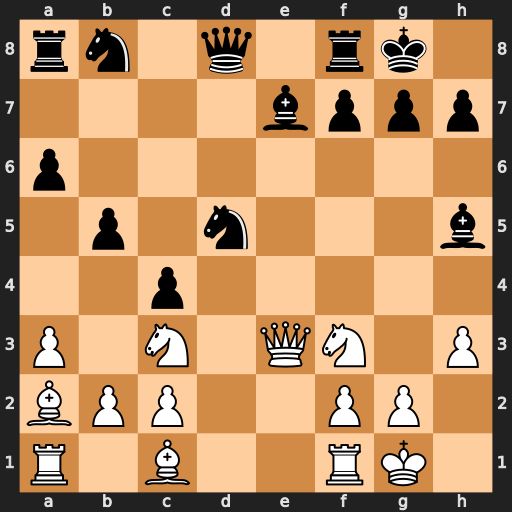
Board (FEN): rn1q1rk1/4bppp/p7/1p1n3b/2p5/P1N1QN1P/BPP2PP1/R1B2RK1
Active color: w
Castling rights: -
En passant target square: -
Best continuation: Nxd5 Qxd5 Qxe7